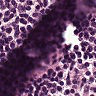
Metastatic tissue present: no